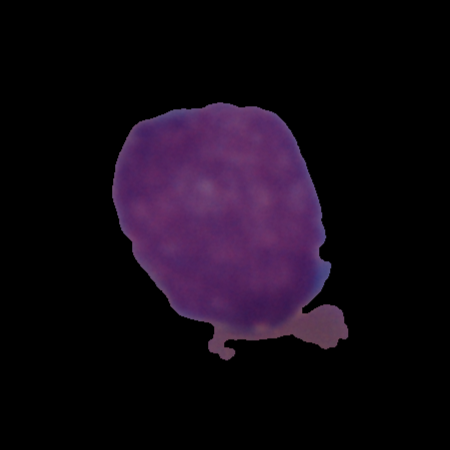
Label: cancer